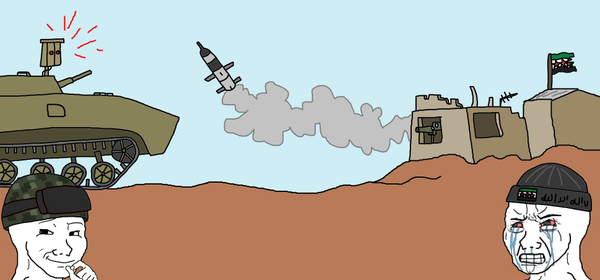
Label: 5_Wojak_with_Background